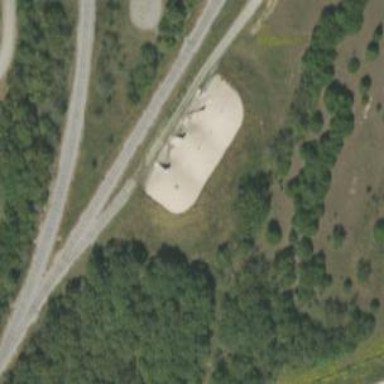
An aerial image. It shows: Military bunker.